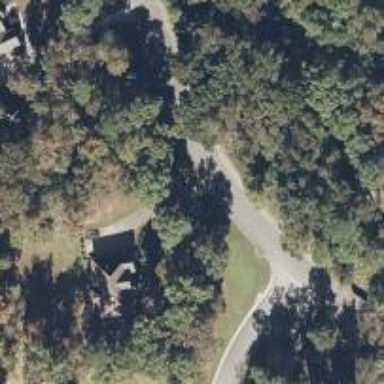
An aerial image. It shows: Driveway.